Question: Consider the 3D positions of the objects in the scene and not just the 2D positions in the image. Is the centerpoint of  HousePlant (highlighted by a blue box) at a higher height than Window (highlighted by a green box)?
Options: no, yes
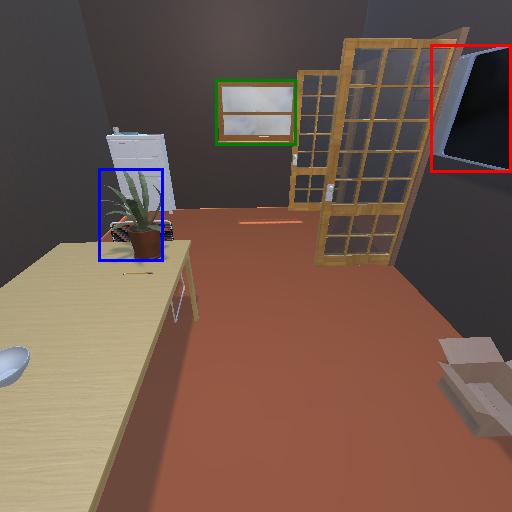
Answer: no